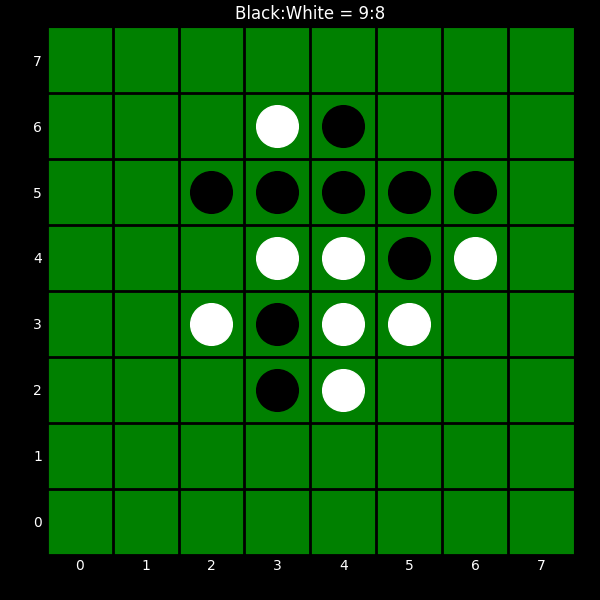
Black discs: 9
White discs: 8